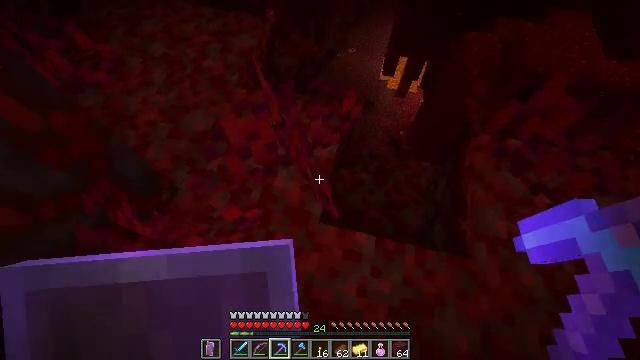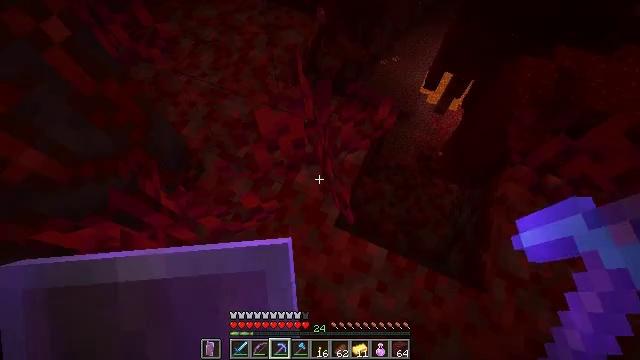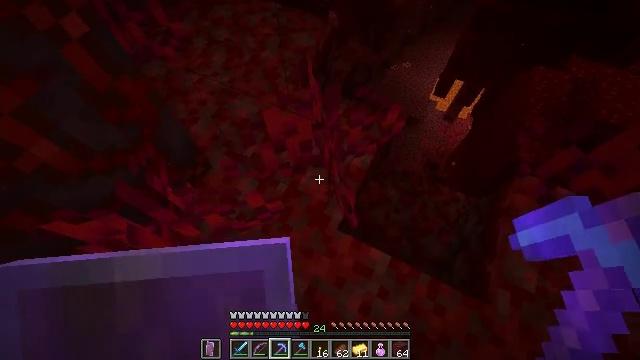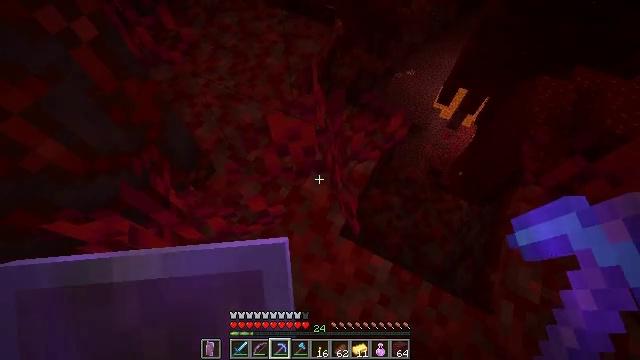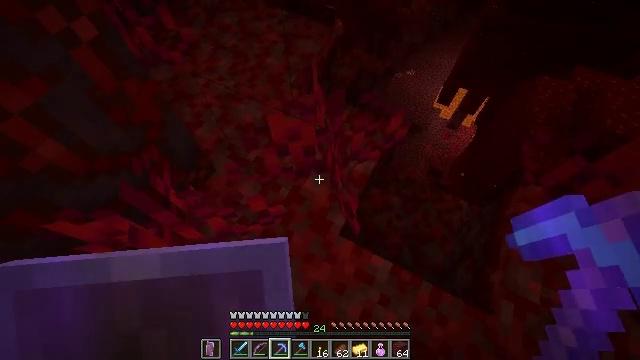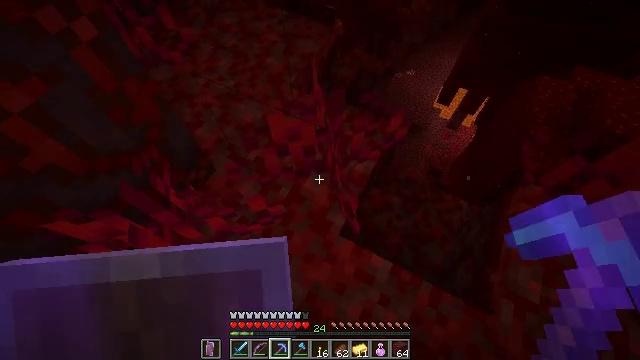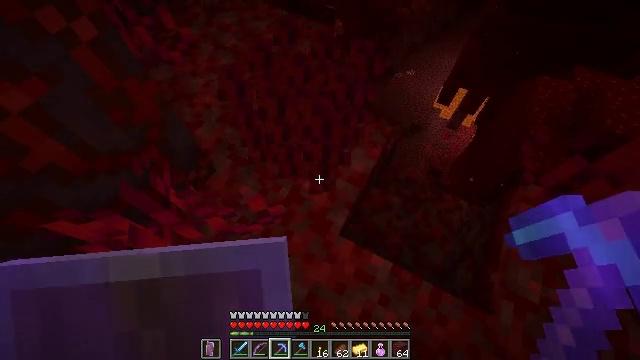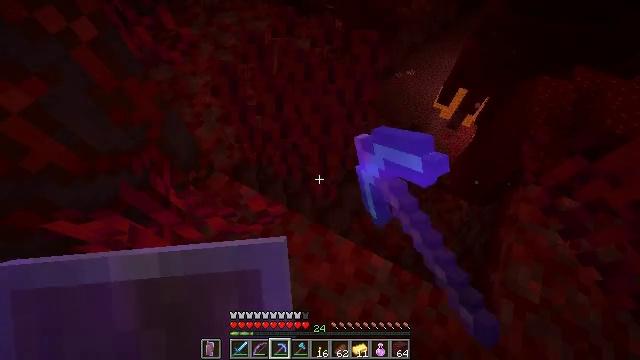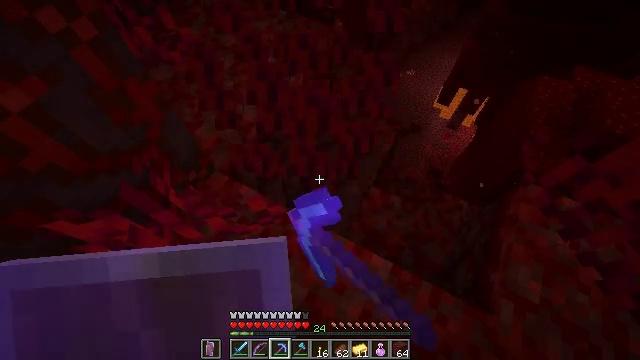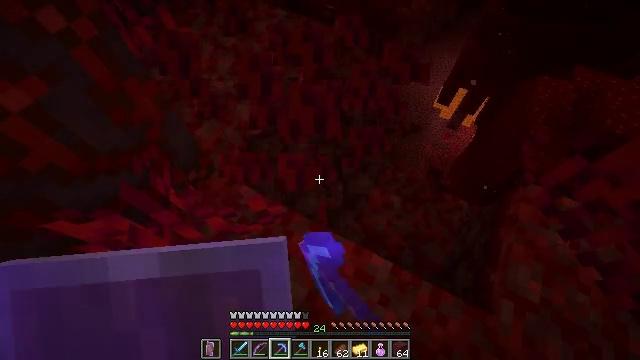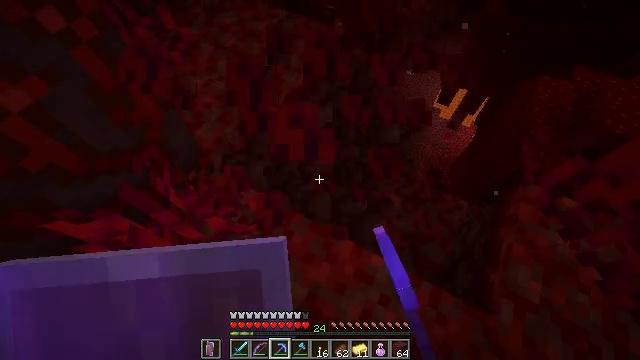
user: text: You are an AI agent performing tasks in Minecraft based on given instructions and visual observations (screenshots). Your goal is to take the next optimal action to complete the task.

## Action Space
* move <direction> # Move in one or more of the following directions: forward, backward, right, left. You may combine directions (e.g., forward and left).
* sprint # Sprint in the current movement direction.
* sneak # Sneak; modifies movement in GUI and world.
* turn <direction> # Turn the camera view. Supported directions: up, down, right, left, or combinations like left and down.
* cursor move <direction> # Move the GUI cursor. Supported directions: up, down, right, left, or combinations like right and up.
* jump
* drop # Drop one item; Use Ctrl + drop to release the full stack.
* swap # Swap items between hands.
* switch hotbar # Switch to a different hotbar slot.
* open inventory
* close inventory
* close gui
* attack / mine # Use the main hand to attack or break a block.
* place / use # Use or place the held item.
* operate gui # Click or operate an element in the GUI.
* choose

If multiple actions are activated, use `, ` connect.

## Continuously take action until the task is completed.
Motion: motion action
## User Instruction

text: Harvest crimson roots from the Nether terrain.
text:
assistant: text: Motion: turn left
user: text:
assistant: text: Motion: turn left
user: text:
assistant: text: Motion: turn left and up
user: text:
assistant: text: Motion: no_op
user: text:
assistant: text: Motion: no_op
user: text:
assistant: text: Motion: attack / mine
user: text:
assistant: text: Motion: attack / mine
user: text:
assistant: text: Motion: attack / mine
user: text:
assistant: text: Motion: attack / mine
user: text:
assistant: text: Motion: no_op
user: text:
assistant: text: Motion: no_op